Question: I have a 2D tile game that I am trying to create brush sizes for. Currently, my code looks like this:
'''
if (isMouseClicked0) {
int grid_x = Math.round(mouseX / blockSize);
int grid_y = Math.round(mouseY / blockSize);
for (int x = 0; x < brushSize; x++) {
for (int y = 0; y < brushSize; y++) {
world.setAt(grid_x, grid_y, b[inventorySelect]);
grid_x += x;
grid_y += y;
}
}
}
'''
The 'setAt()' method looks like this:
'''
public void setAt(int x, int y, BlockType b) {
if (x <= Display.getWidth() / blockSize && y <= Display.getHeight() / blockSize) {
blocks[x][y] = new BaseBlock(b, x * blockSize, y * blockSize);
}
render();
}
'''
This currently produces this output:

The tile above first tile on the top left is where I clicked my mouse, so you can see that the next tile isn't rendering. I've been at this for hours, so I'm probably missing something simple. Any help?
EDIT: The brush size is '2', so I should be creating four tiles. 'blockSize' is '32', it's how big my blocks are.
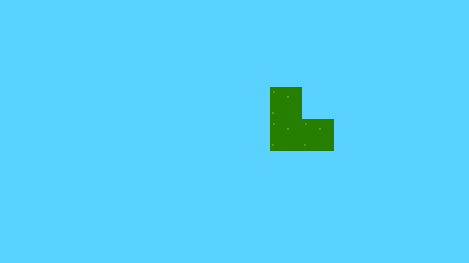
Answer: The problem is with :
'''
grid_x += x;
grid_y += y;
'''
You are basically moving diagonally. This might work better :
'''
for (int x = 0; x < brushSize; x++) {
for (int y = 0; y < brushSize; y++) {
world.setAt(grid_x + x, grid_y + y, b[inventorySelect]);
}
}
'''